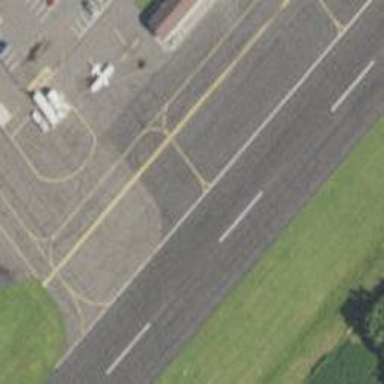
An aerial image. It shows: Image of taxiway at airport.